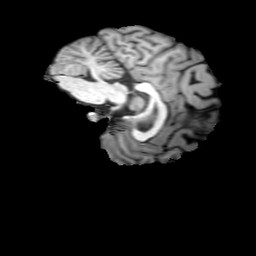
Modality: T1w
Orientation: sagittal
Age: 25
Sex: female
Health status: ill